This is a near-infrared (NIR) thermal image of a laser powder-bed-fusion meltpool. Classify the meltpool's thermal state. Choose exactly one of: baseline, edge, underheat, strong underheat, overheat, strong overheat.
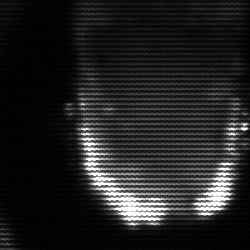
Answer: baseline